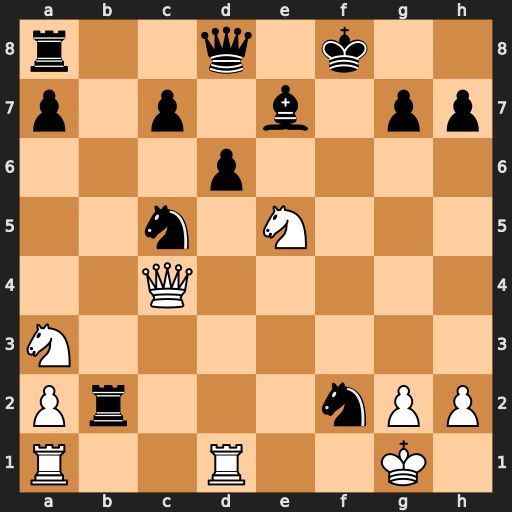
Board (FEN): r2q1k2/p1p1b1pp/3p4/2n1N3/2Q5/N7/Pr3nPP/R2R2K1
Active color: w
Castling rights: -
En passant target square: -
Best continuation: Qf7#